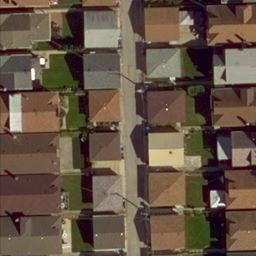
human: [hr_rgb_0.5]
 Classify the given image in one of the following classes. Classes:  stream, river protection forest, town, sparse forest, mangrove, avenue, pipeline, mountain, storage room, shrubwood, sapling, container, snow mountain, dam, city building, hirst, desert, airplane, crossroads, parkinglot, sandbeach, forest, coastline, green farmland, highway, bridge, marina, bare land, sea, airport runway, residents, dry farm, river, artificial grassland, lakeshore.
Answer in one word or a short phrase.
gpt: residents